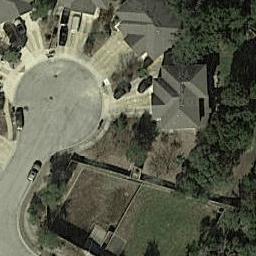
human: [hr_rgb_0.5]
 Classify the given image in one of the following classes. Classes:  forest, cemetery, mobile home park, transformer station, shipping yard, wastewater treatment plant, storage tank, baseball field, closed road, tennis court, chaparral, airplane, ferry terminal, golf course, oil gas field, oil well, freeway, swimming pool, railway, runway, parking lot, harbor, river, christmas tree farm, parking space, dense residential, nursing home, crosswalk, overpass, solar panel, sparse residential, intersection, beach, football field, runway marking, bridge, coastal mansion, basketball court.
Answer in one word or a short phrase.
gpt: closed road